A spectrogram of one vibration snapshot from a rotating bearing is shown (time on one axis, frequency on the other). Classify the bearing condition as one of: normal, inner_race, outer_race, ball.
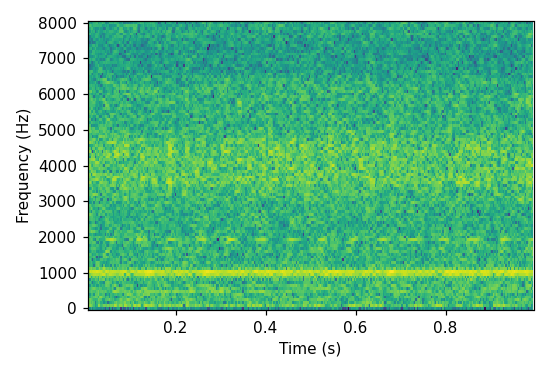
Answer: normal